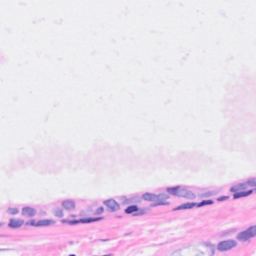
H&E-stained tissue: Breast